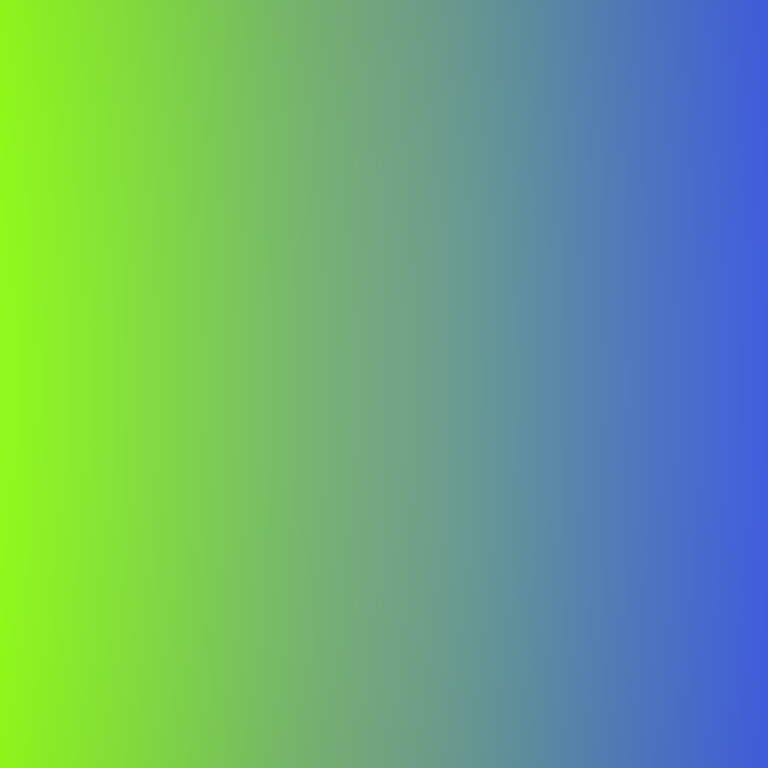
Abstract light effect, smooth gradient from bright green to deep blue, calm atmosphere, soft blend, no room, no furniture, no objects.